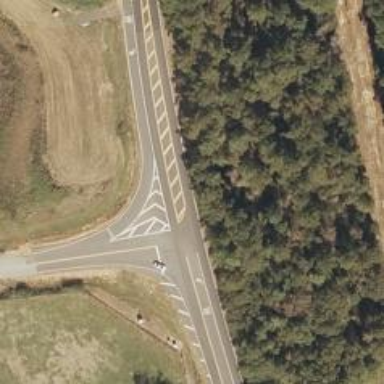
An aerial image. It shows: Primary link road with asphalt surface.